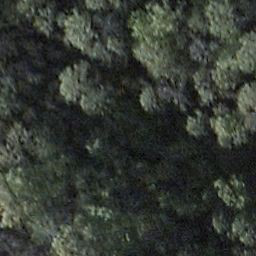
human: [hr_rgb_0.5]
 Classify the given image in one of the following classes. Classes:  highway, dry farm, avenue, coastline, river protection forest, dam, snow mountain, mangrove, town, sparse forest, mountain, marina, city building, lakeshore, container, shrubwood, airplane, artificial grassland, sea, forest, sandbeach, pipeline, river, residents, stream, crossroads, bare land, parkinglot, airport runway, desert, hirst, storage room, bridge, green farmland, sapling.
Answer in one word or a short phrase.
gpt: shrubwood